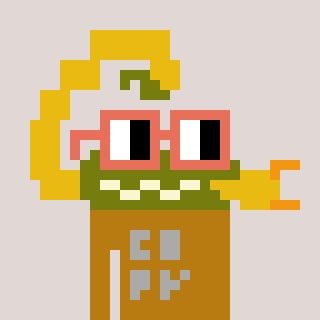
a pixel art character with square orange glasses, a scorpion-shaped head and a gold-colored body on a warm background